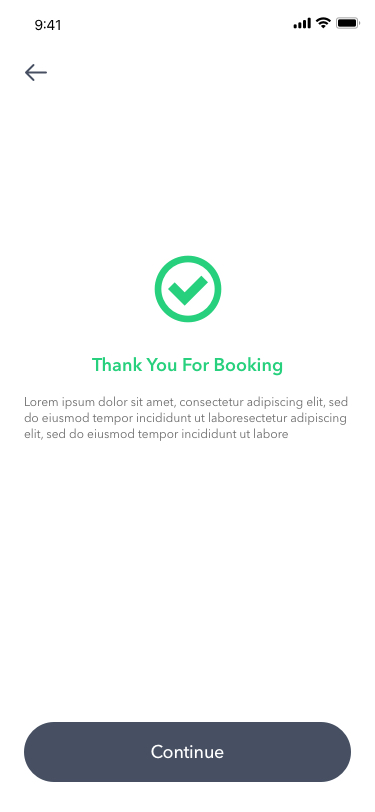
Text in this UI design:
Thank You For Booking
Lorem ipsum dolor sit amet, consectetur adipiscing elit, sed do eiusmod tempor incididunt ut laboresectetur adipiscing elit, sed do eiusmod tempor incididunt ut labore